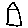
Label: house